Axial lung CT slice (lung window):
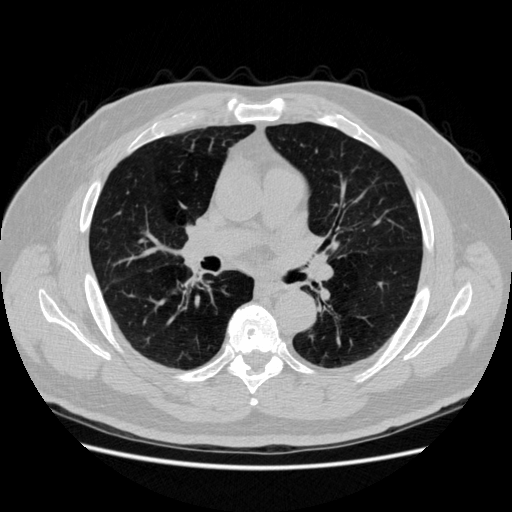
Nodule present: no